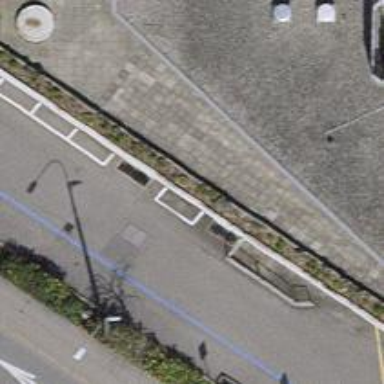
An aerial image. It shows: Motorcycle parking area.